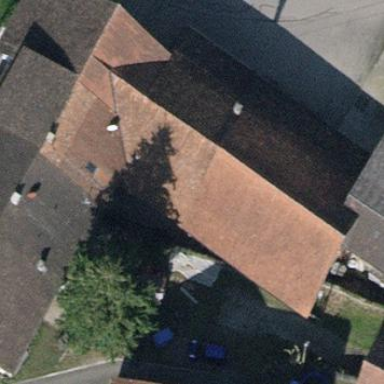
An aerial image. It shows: Semidetached house with gabled roof.